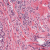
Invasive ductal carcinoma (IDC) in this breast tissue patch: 1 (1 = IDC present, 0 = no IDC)